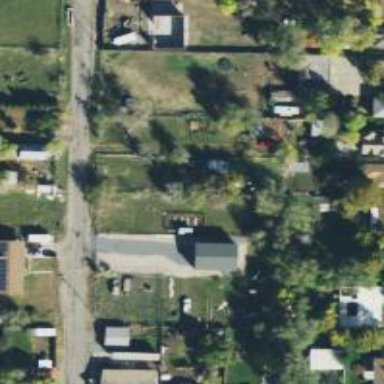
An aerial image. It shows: Driveway.